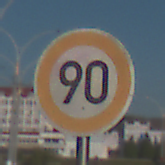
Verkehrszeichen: Geschwindigkeit90
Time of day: MorningAfternoon
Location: Outdoor (Urban)
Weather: Clear
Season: NotSpecified
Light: Natural